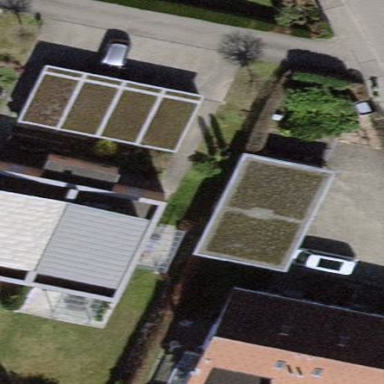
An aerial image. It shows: Group of garages.